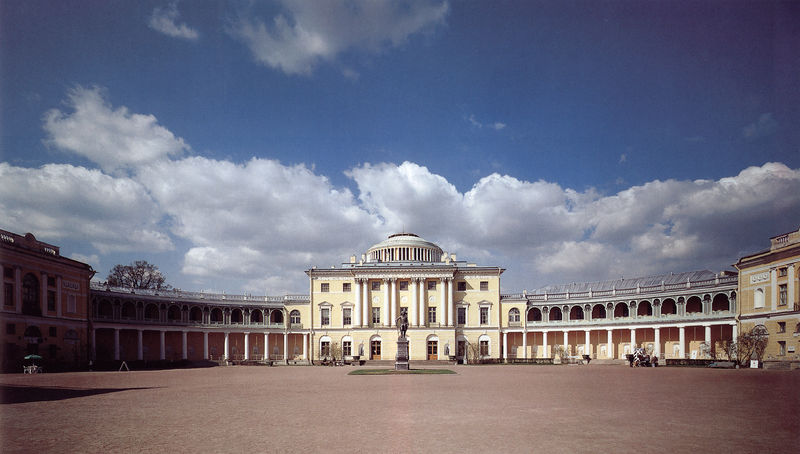
Titel: Palast der Sommerresidenz Pawlowsk in St. Petersburg
Künstler: Charles Cameron
Standort: St. Petersburg, Pawlowsk (EU - Russland)
Schlagwörter: baum, blau, himmel, weiß, wolken, gelb, menschen, braun, fenster, säulen, tür, gebäude, gras, rot, architektur, ast, strauch, front, rosa, garten, statue, balkon, farbig, bogen, türen, platz, pilaster, kuppel, foto, fotografie, gang, palast, denkmal, arkaden, halbrund, portal, villa, himme, ionisch, portikus, orangerie, foro, säulengang, portico, in, ionische säulenkapitelle